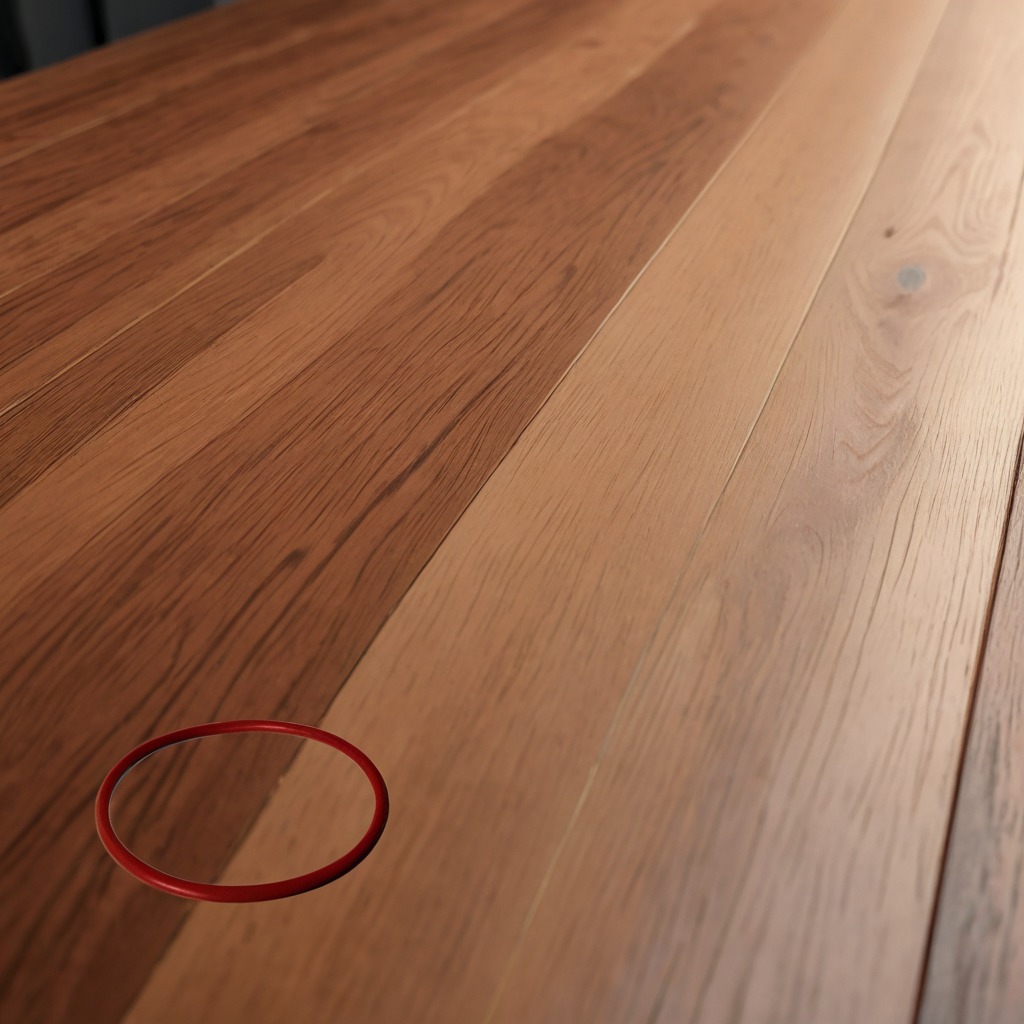
A rubber O-ring is lying on a wooden table in a carpentry studio.